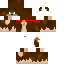
A female animal skin with dark skin, wearing brown bald dressed in a brown robe top and brown pants, featuring a closed mouth.